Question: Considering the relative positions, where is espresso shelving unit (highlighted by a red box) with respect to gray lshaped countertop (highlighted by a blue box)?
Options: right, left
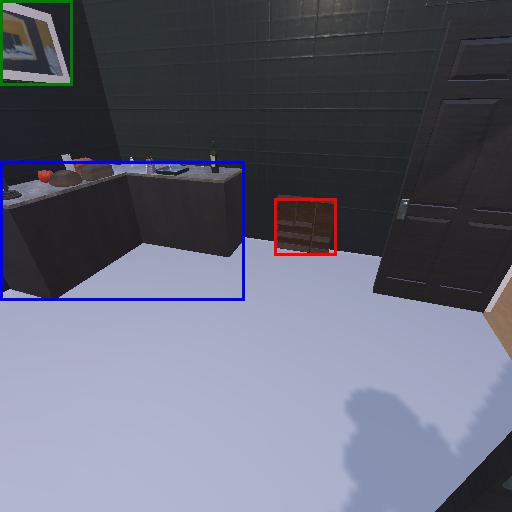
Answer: right